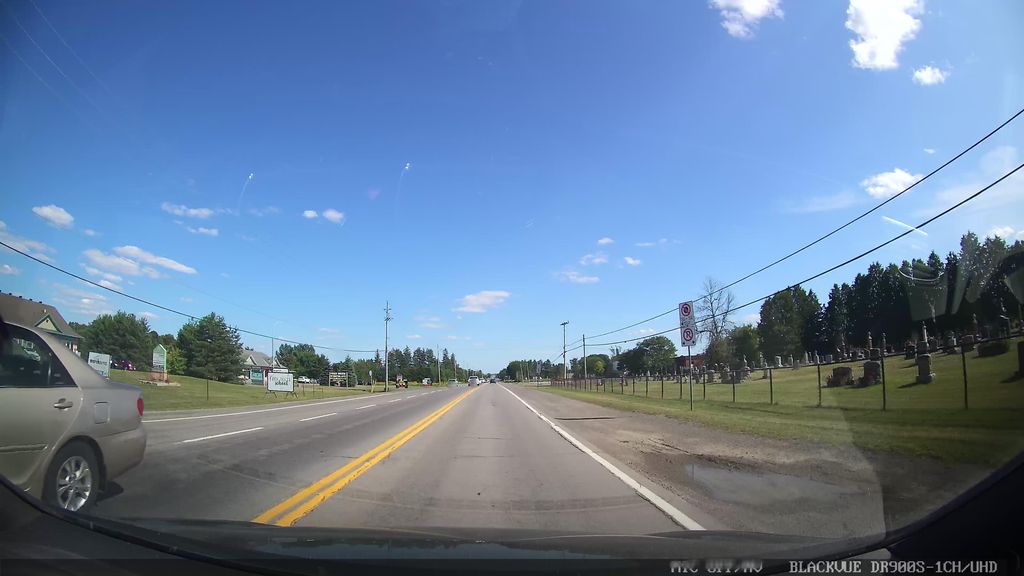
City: ottawa-gatineau